Interaction volume radius: 5 \u00c5
Interaction volume height: 20 \u00c5
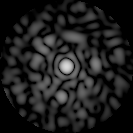
Disorder parameter: 0.8046